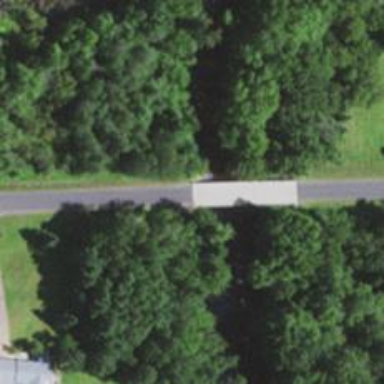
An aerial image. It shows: Residential road with bridge.